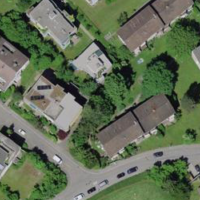
EUNIS habitat code: 55
Species observed at this site:
Carpinus betulus